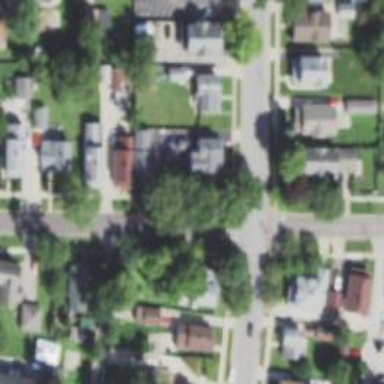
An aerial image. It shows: Residential road with separate asphalt sidewalk.